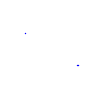
Particle: kaon